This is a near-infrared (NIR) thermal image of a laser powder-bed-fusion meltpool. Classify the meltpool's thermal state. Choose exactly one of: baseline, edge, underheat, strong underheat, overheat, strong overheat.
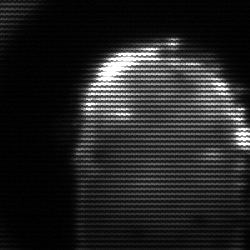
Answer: baseline